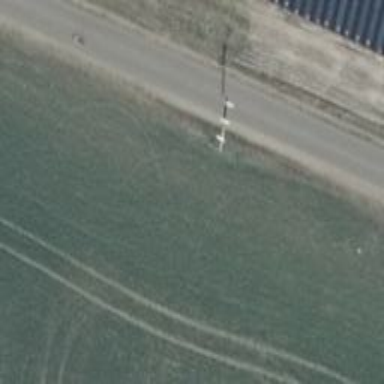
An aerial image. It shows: Minor power line.